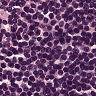
Metastatic tissue present: no